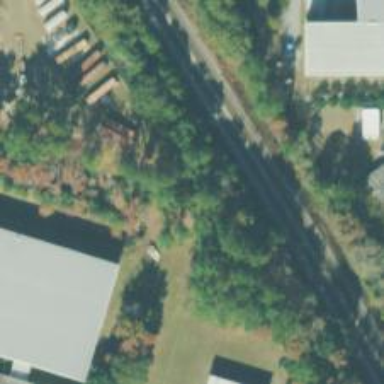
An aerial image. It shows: Abandoned railway spur.